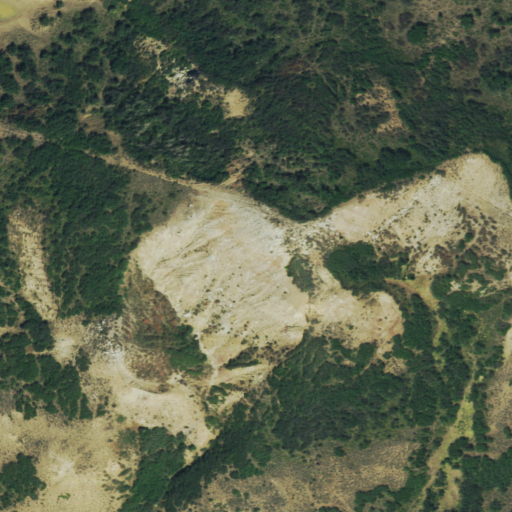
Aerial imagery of mountain in Colorado named Mud Hill containing shrub and deciduous forest